Interaction volume radius: 5 \u00c5
Interaction volume height: 10 \u00c5
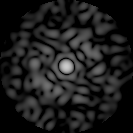
Disorder parameter: 0.8236